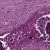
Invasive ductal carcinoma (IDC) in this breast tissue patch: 0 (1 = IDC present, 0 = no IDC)